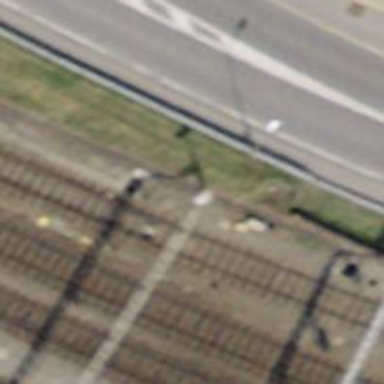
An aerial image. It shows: Railway switch.